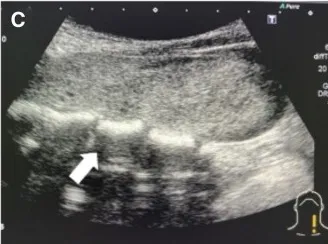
Neck ultrasonography.
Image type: radiology (ultrasound)